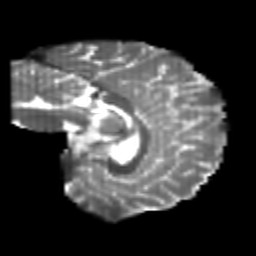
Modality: T2w
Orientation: sagittal
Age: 25
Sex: female
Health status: healthy
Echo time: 0.074 s